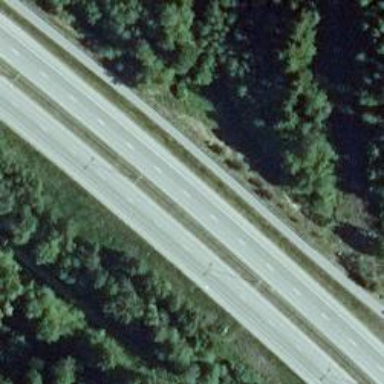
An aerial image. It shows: Asphalt cycleway.